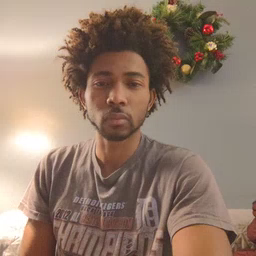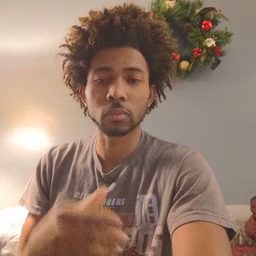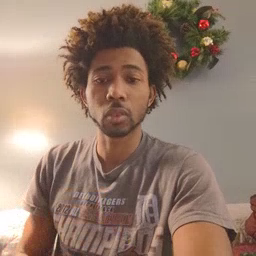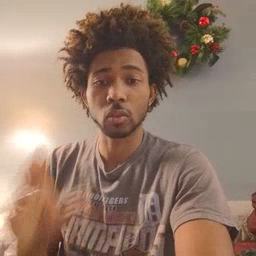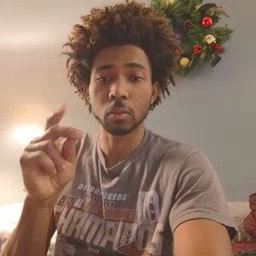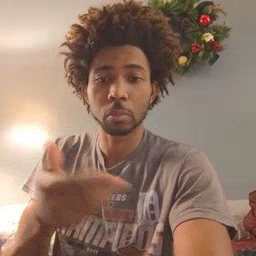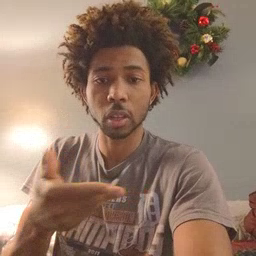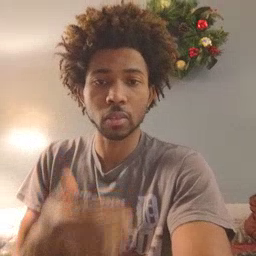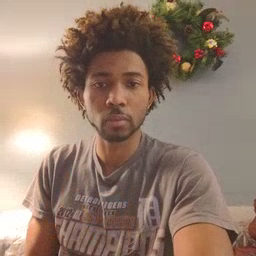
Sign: puppy